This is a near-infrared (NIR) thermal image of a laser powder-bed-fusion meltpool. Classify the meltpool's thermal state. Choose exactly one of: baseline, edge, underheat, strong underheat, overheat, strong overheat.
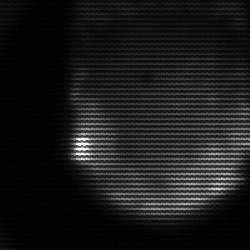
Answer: edge